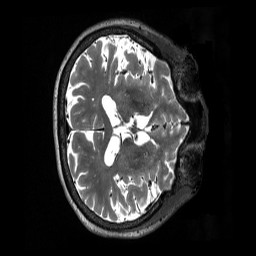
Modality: T2w
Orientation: axial
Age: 81
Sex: female
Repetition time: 3.2 s
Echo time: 0.563 s